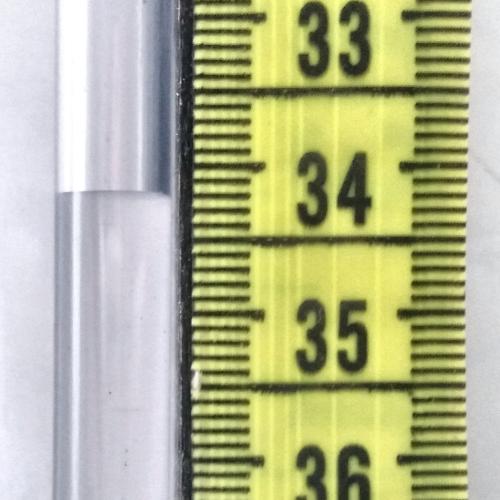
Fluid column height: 34.2 cm